Question: I downloaded MySQL 5.6.25 for Windowsx64 and I tried to run the command
'''
mysql -uroot -p
'''
to start using MySQL but it says
'''
'mysql' is not recognized as an internal or external command, operable program or batch file.
'''
Do I need to move MySQL to some other place? It is currently on the desktop.

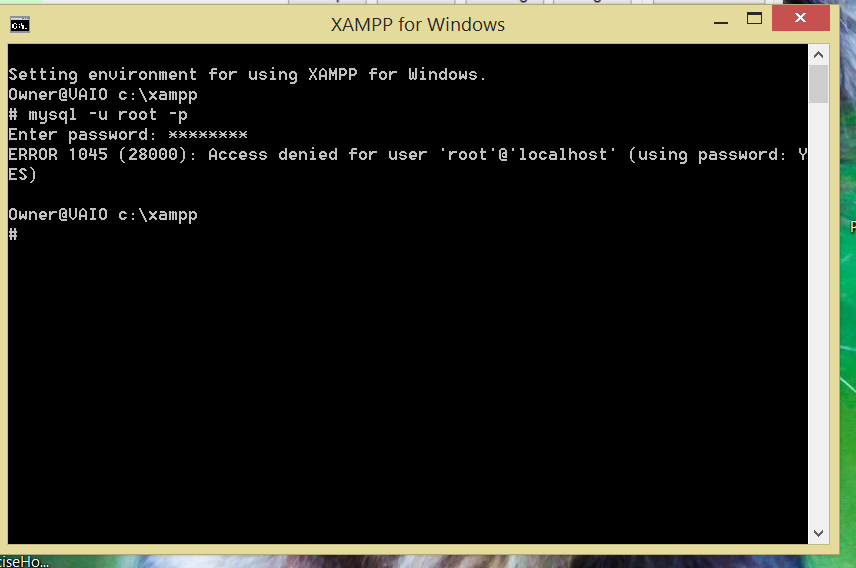
Answer: You need to place mysql in your environment variable 'PATH' in order to run it from the command prompt, if you are not in 'bin' directory of mysql.
On windows 7 (should be similar for 8):
1. go to control panel>system
2. on left hand side you should see Advanced system settings>double click on that
3. At bottom of system properties you should see Environment Variables
4. scroll down in the bottom panel till you see PATH click on it
5. then click EDIT button underneath>opens new window Edit system variables
6. at the end add your path to your mysql installation bin folder like C:\mysql\mysql5.6.23in; (must separate by ;).